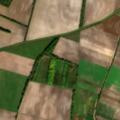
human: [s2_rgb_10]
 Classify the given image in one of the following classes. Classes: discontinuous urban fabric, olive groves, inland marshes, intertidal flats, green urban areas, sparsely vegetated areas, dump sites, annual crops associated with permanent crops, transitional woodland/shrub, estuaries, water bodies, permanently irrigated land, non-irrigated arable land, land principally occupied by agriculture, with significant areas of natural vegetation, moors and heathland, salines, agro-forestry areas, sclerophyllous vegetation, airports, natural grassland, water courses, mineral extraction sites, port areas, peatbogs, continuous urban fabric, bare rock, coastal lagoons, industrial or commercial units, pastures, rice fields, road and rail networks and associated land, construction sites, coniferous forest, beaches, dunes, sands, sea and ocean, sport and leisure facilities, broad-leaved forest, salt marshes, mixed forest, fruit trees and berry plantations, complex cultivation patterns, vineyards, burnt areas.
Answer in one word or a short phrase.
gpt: non-irrigated arable land, land principally occupied by agriculture, with significant areas of natural vegetation